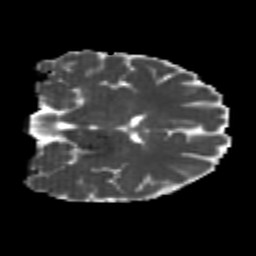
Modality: MD
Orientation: coronal
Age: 22
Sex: female
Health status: healthy
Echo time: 0.074 s